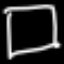
Label: square